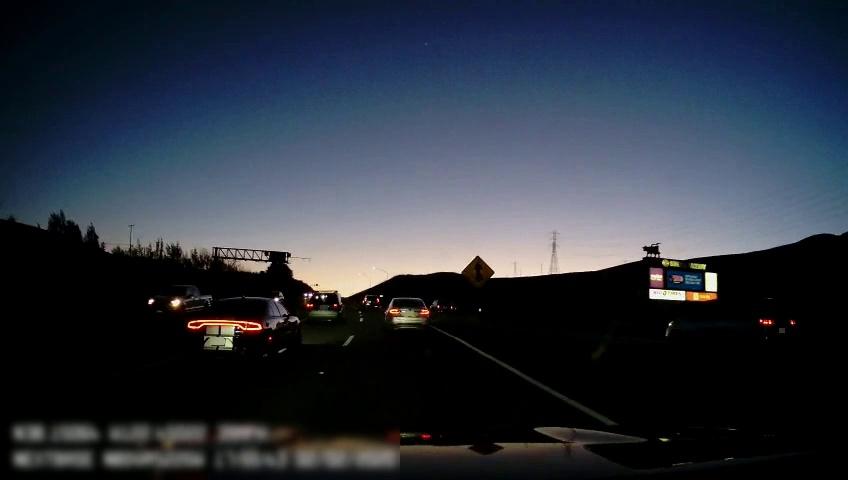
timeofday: Dusk/Dawn/Twilight
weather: Other
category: Drivable Space
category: Drivable Space
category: Vehicles | Truck
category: Vehicles | SUV
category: Vehicles | Car
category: Vehicles | Car
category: Vehicles | SUV
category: Vehicles | Car
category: Vehicles | Car
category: Vehicles | Van
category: Lanes | Alternate Lane
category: Lanes | Current Lane
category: Lanes | Current Lane
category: Lanes | Alternate Lane
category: Traffic | Signs